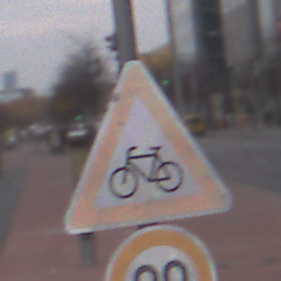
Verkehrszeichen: RadverkehrRechts
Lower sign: Geschwindigkeit80
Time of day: MorningAfternoon
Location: Outdoor (Urban)
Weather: Overcast
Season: NotSpecified
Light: Natural